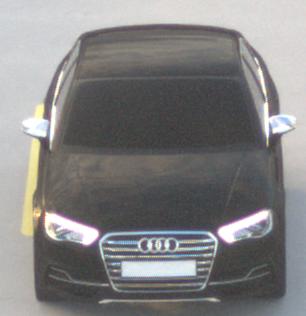
Make: Audi
Model: S3
Detailed model: 8V
Model produced from: 2013
Model produced until: 2020
Doors: 4
Color: black
Road condition: dry road
Daytime: sunrise or sunset
Contrast: low contrast